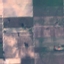
Land use / land cover: PermanentCrop